Field crop: maize
Growth stage: 1
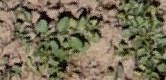
Species: convolvulus